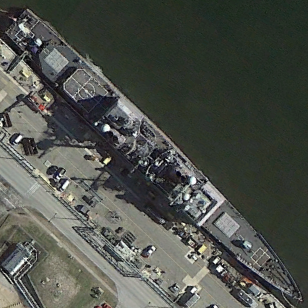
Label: cruiser